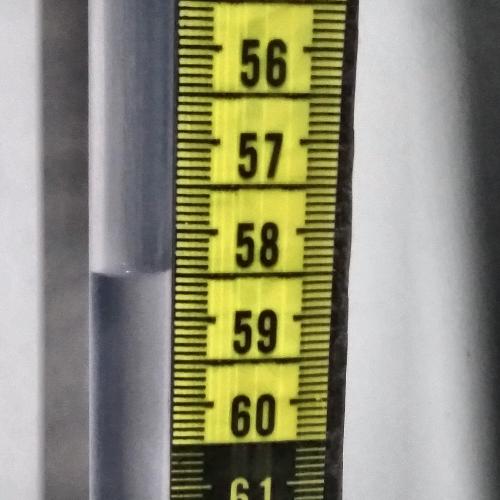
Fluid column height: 58.4 cm